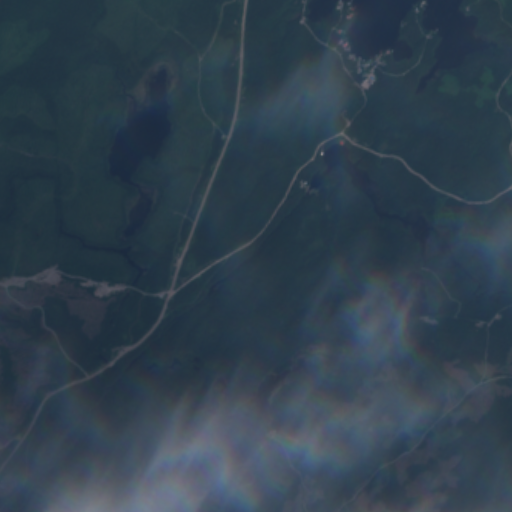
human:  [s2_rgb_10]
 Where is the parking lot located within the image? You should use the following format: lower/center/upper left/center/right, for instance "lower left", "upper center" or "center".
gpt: The parking lot is located in the upper center of the image.
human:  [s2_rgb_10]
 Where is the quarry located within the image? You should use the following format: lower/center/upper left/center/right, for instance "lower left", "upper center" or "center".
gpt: The quarry is located in the center left of the image.
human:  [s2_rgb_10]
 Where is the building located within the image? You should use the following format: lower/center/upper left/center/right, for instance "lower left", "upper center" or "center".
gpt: The building is located in the lower center of the image.
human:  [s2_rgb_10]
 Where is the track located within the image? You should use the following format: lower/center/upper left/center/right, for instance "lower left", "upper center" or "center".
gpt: There is no track in the image.